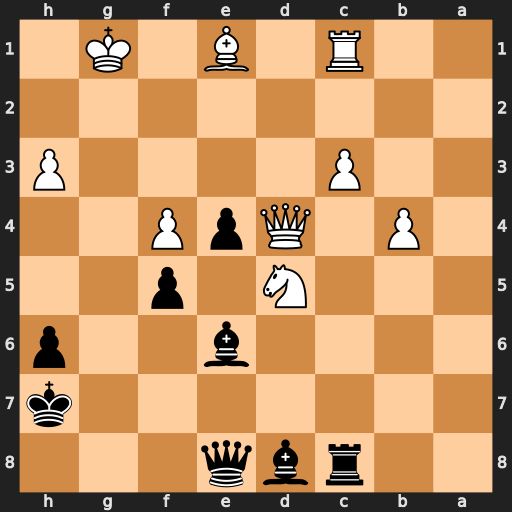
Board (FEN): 2rbq3/7k/4b2p/3N1p2/1P1QpP2/2P4P/8/2R1B1K1
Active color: b
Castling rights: -
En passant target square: -
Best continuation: Qg8+ Kh2 Bxd5